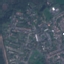
Land use / land cover class: Residential